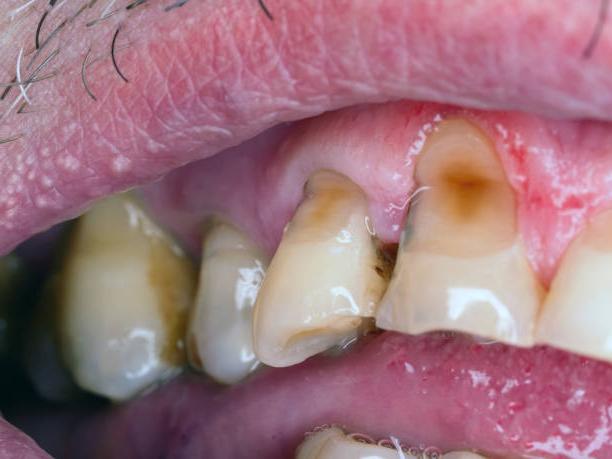
Condition: Gingivitis